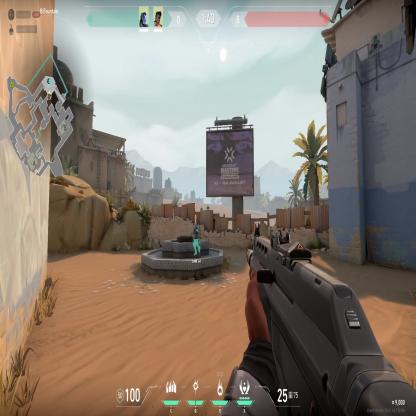
Label: teammate